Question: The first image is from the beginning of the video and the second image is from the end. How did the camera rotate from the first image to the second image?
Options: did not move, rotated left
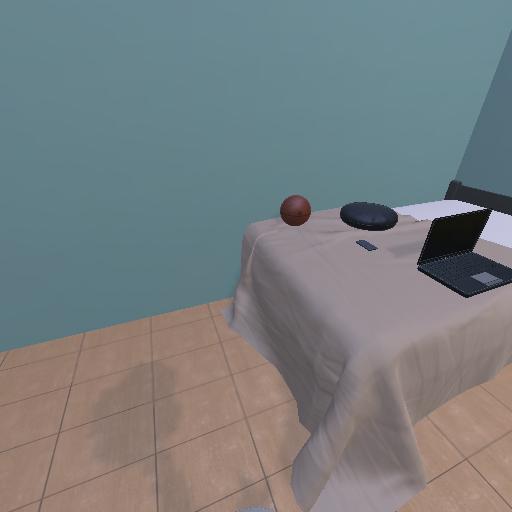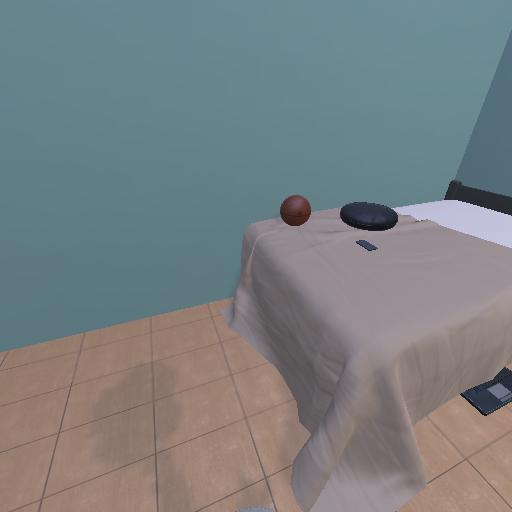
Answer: did not move